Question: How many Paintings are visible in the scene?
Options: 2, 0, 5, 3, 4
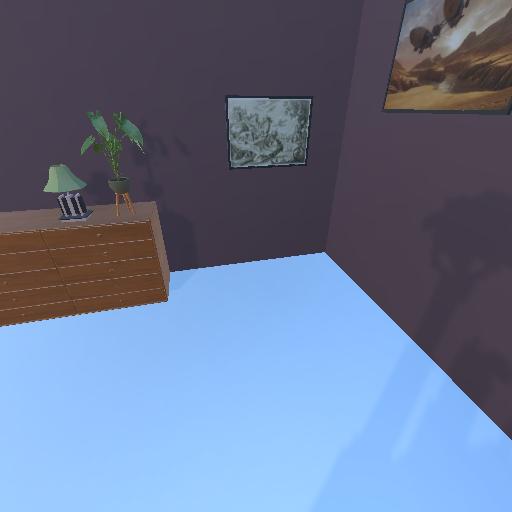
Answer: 2